Question: I tried to make a function in JavaScript that tells if a number is even or not or if it is a number at all. I receive this Error:
It is for a lesson in CodeCademy.
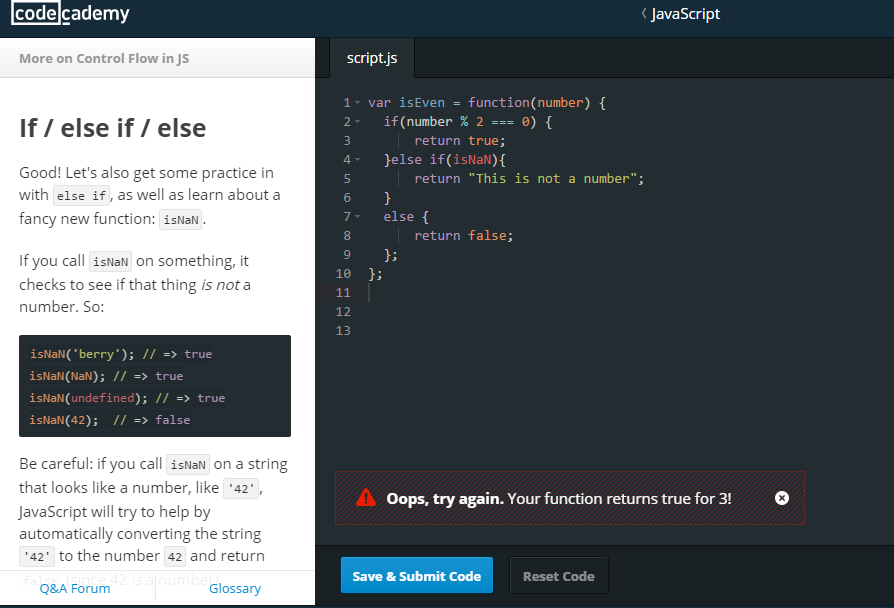
Answer: You are checking if the function 'isNaN' exists, not if the number is 'NaN' like 'isNaN(number)'.
And while a string with content is truthy, the result is true for any number.